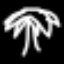
Label: palm tree